Question: How come Apple changed the built-in 'init' method snippet from:
'''
- (id)init
{
self = [super init];
if (self) {
}
return self;
}
'''
to:
'''
- (instancetype)init
{
self = [super init];
if (self) {
}
return self;
}
'''
?

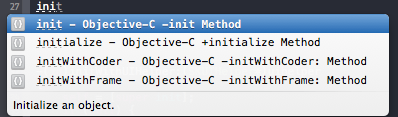
Answer: 'instancetype' is the best return type for Objective-C init methods. If you write 'id' instead of 'instancetype' in an init method then the compiler will assume you really meant 'instancetype' (at least in ARC mode).